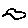
Label: bird